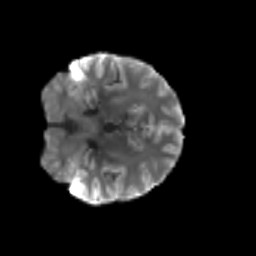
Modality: T2w
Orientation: coronal
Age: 72
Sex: male
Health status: ill
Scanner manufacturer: siemens
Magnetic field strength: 3 T
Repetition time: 8.7 s
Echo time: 0.11 s